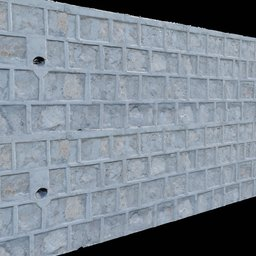
Label: architecture